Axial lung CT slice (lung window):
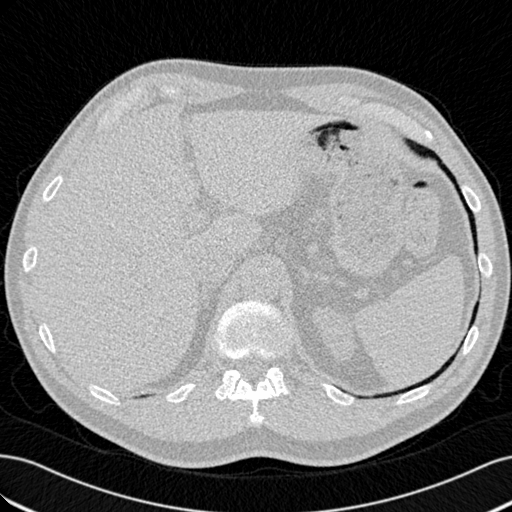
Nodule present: no